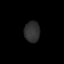
Tissue: lung
Cell type: Endothelial cells
Senescence score: 0.2407
Nuclear area (px): 314
Mean DAPI intensity: 47.713